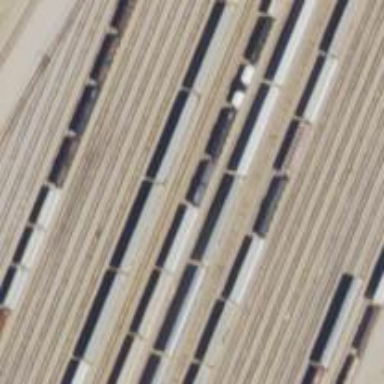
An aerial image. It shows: Railway siding for service.